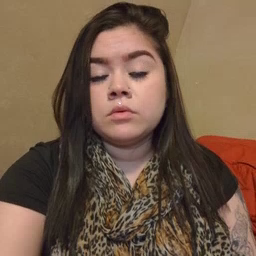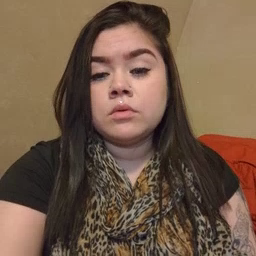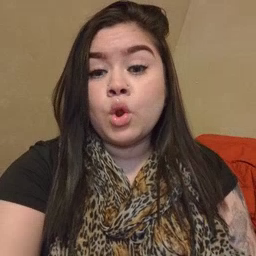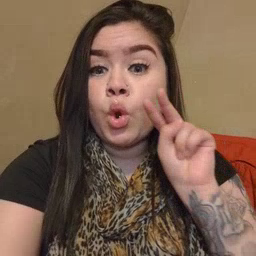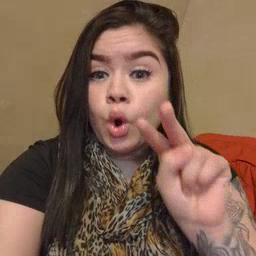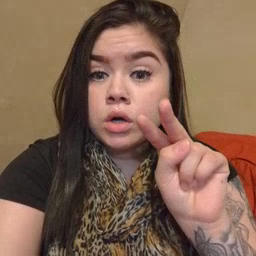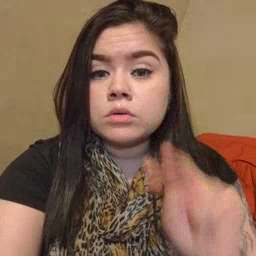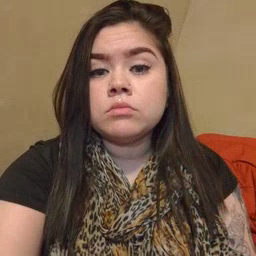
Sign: look